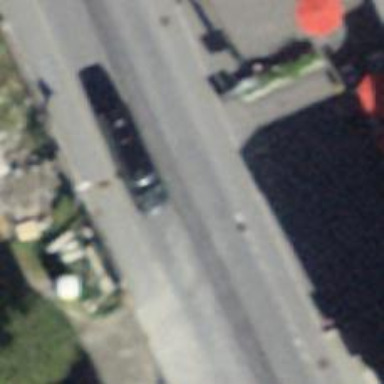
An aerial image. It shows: Primary highway with asphalt surface. Both sides of the road have asphalt sidewalks.